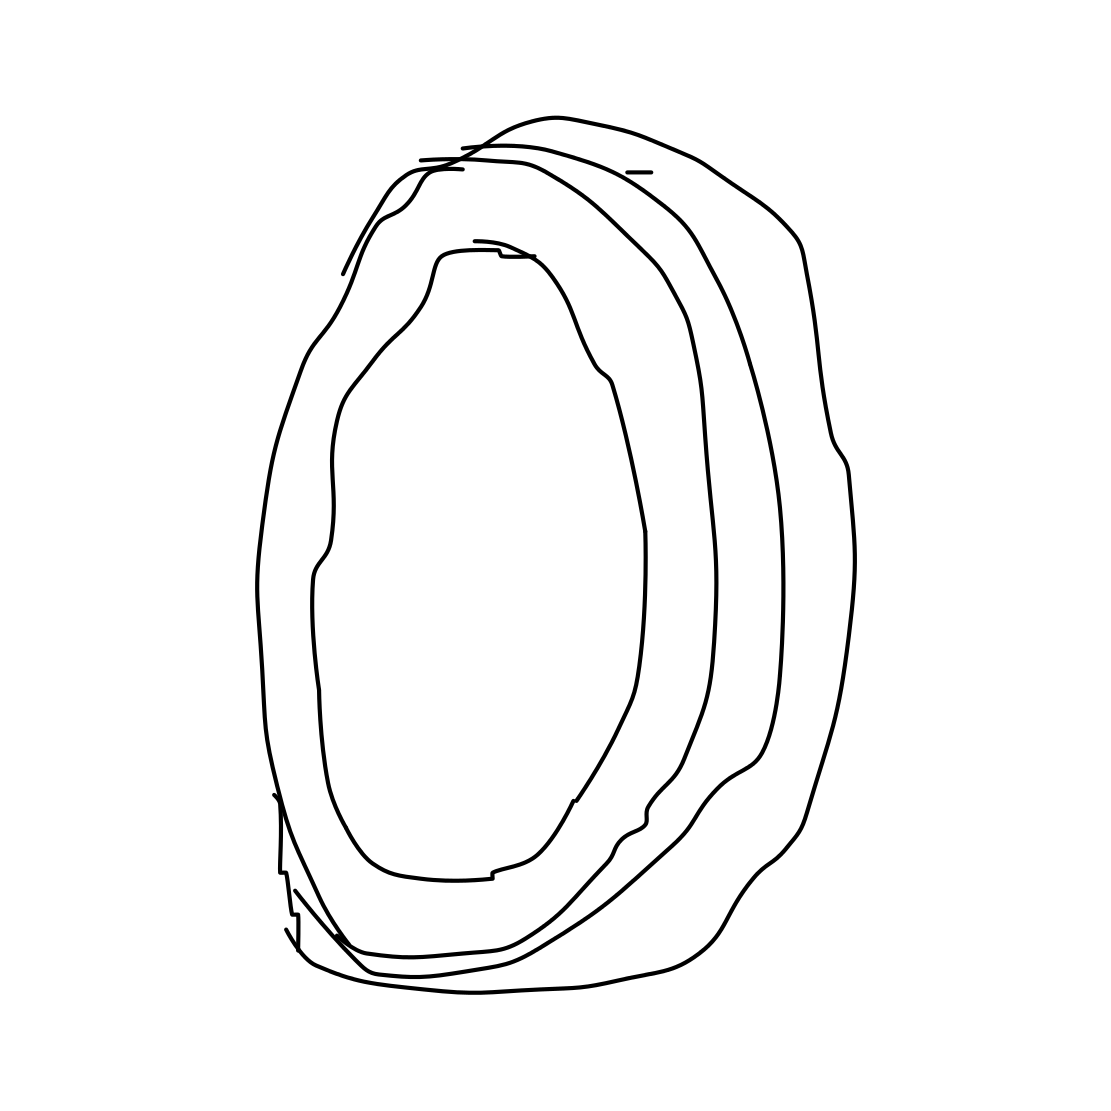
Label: tire